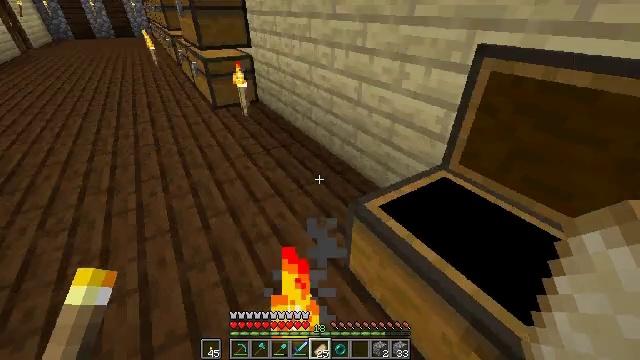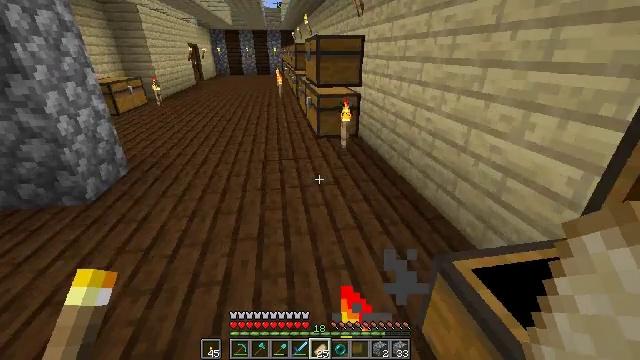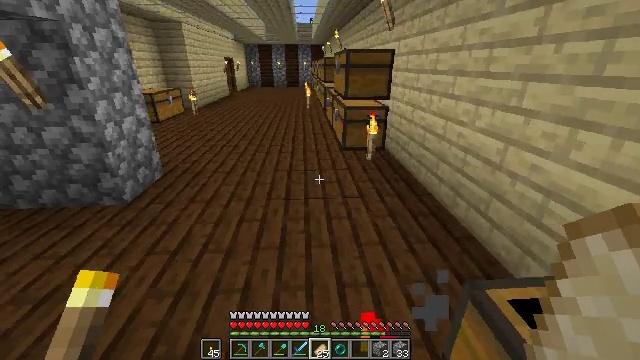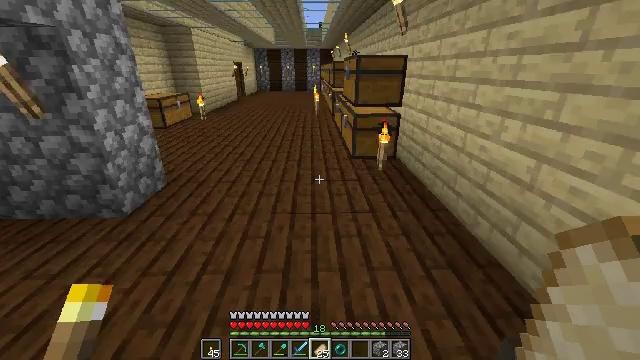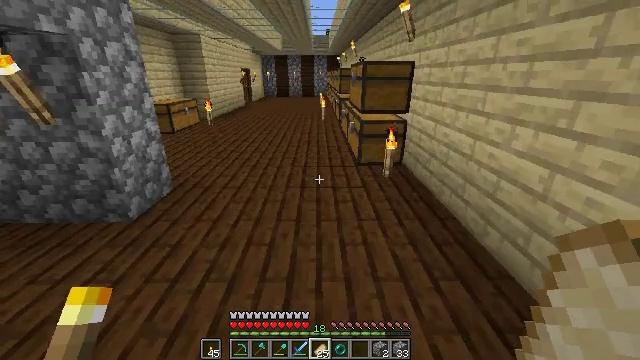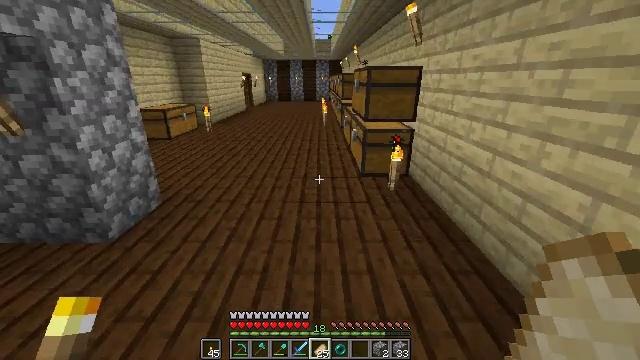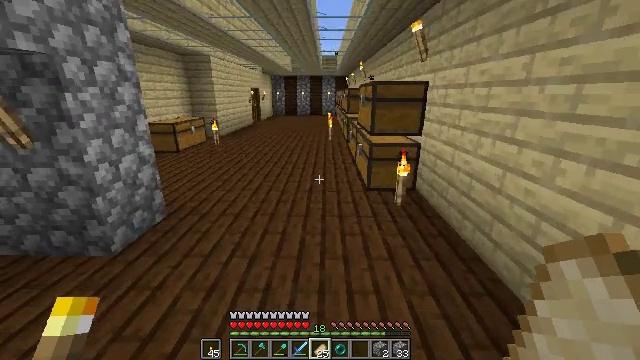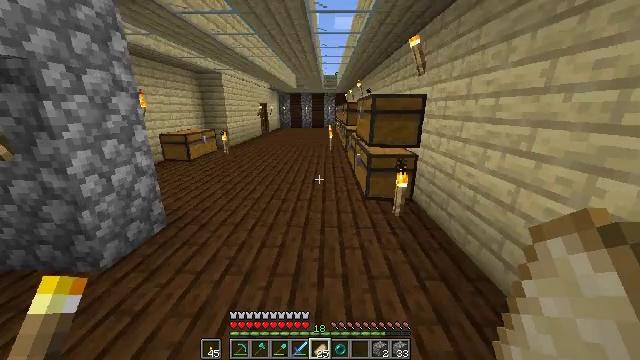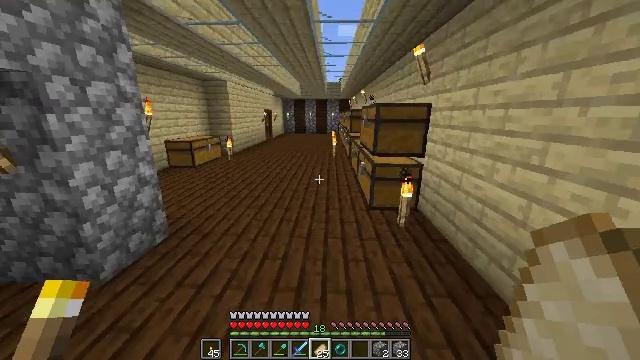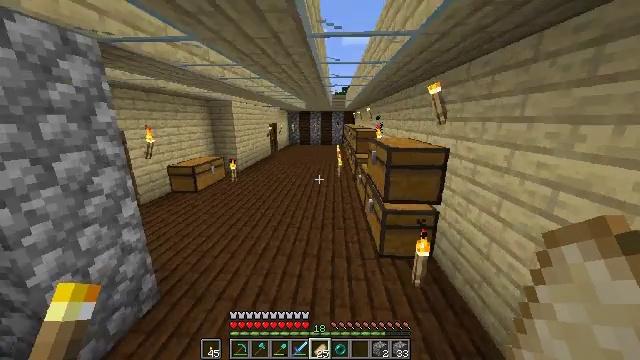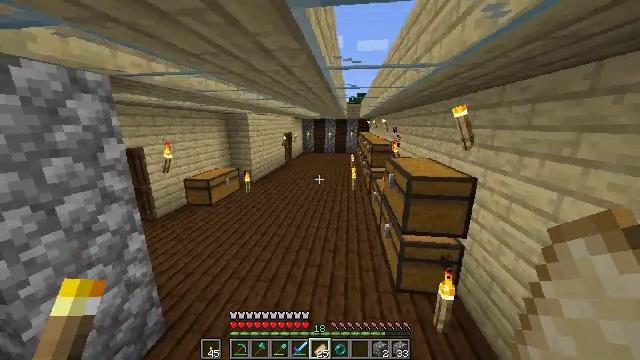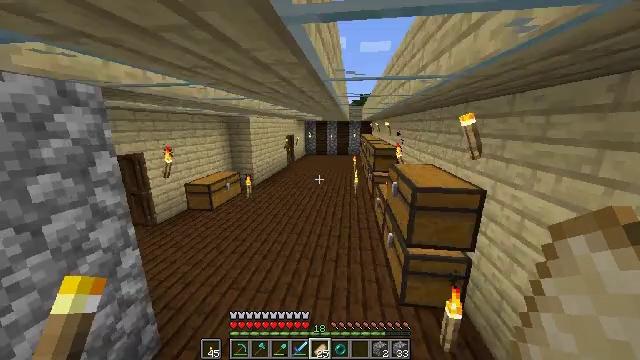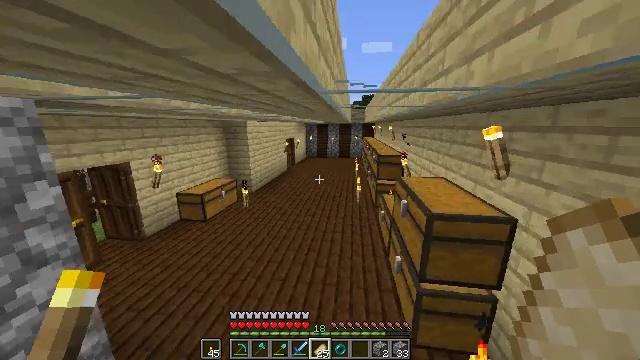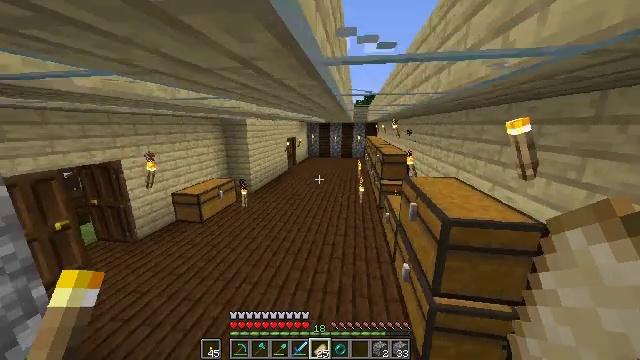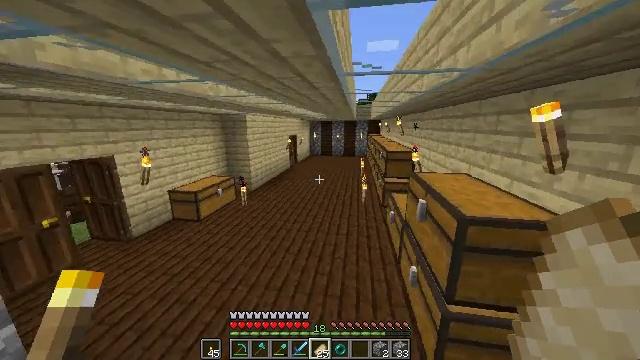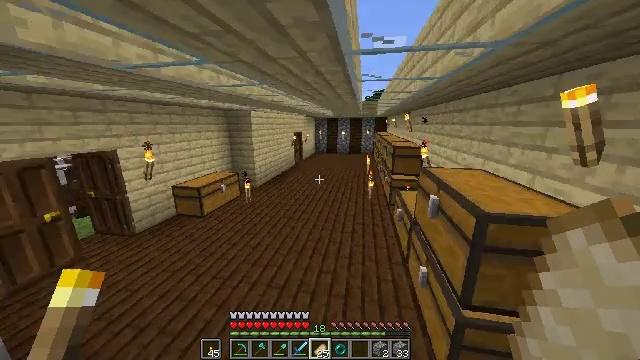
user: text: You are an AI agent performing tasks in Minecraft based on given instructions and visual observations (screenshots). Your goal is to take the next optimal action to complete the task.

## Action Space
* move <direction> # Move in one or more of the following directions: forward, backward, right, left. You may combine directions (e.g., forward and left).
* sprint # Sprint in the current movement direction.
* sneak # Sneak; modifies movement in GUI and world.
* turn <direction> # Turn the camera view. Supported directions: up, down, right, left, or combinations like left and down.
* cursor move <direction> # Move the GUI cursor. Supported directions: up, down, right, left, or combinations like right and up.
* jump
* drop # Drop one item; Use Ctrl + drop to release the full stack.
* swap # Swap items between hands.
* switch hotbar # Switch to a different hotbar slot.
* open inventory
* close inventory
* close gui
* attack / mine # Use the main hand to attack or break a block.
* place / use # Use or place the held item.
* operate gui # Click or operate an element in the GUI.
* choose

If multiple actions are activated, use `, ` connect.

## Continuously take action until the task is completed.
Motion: motion action
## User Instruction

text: Use blaze rods to make blaze powder.
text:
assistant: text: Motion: turn left and up
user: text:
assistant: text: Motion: move forward, turn left and up
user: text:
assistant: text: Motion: move forward, turn left
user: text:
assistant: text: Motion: move forward, turn left and up
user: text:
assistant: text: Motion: move forward, sprint
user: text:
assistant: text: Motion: move forward, sprint, turn left and up
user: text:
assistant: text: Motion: move forward, sprint
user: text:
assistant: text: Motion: move forward, sprint, turn up, jump
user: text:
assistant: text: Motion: move forward, sprint, turn left, jump
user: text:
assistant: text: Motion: move forward, sprint, turn left and up, jump
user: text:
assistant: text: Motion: move forward, sprint, jump
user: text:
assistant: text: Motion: move forward, sprint, jump
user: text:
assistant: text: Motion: move forward, sprint, jump
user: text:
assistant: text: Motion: move forward, sprint, jump
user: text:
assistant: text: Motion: move forward, sprint, turn left, jump
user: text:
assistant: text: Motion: move forward, sprint, jump
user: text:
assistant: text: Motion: move forward, sprint, turn right, jump
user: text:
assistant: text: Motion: move forward, sprint, turn right, jump
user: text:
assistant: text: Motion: move forward, sprint, turn right, jump
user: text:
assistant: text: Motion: move forward, sprint, turn left and down, jump
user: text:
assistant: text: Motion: move forward, sprint, turn left and down, jump
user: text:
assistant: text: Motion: move forward and move left, sprint, turn left and down, jump
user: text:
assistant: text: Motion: move forward and move left, sprint, turn left and up
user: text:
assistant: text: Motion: move forward and move left, sprint, turn left
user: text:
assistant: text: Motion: move forward and move left, sprint
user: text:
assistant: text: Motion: move forward and move left, sprint
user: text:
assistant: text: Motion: move forward and move left, sprint, turn left
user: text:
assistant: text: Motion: move forward and move left, sprint, turn left and up
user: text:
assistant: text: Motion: move forward and move left, sprint, turn left
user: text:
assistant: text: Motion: move forward and move left, sprint